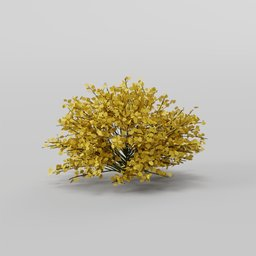
Label: nature